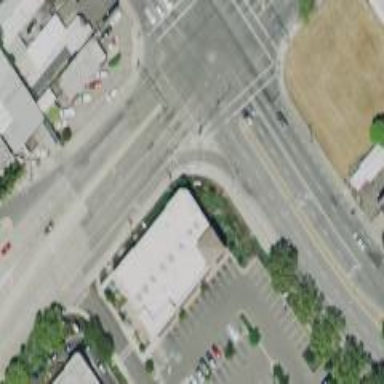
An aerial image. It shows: Solid stop line on the road marking.